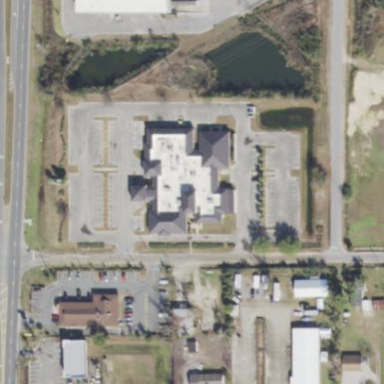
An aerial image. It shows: Building.